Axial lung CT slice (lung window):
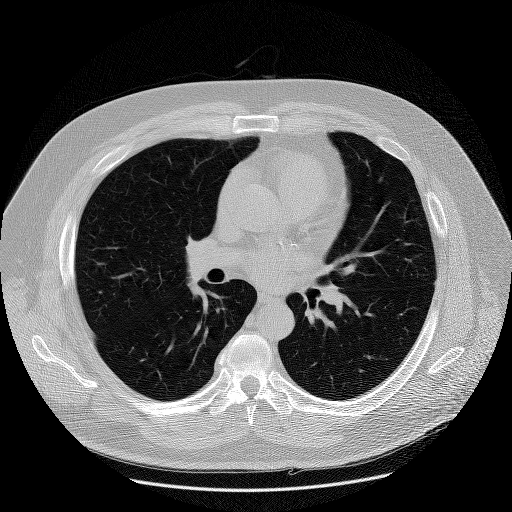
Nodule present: no